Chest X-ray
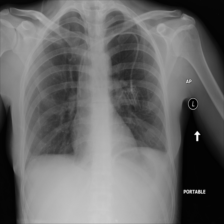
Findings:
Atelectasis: negative
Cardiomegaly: negative
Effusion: positive
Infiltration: negative
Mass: negative
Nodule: positive
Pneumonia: negative
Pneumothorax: negative
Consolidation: negative
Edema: negative
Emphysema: negative
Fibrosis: negative
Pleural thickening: negative
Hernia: negative